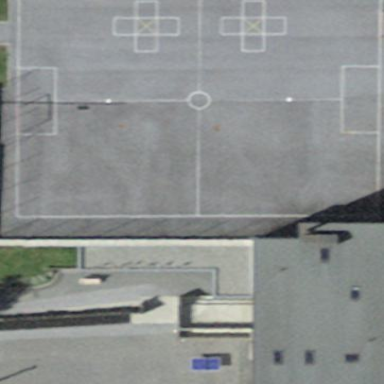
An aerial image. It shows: School.